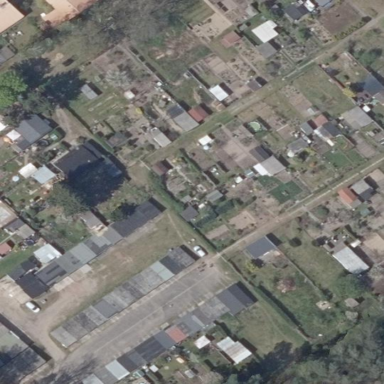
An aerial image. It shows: Allotments area.